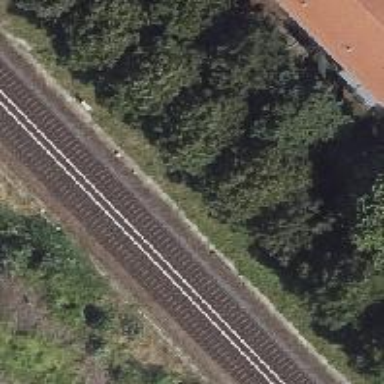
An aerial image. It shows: Railway signal.